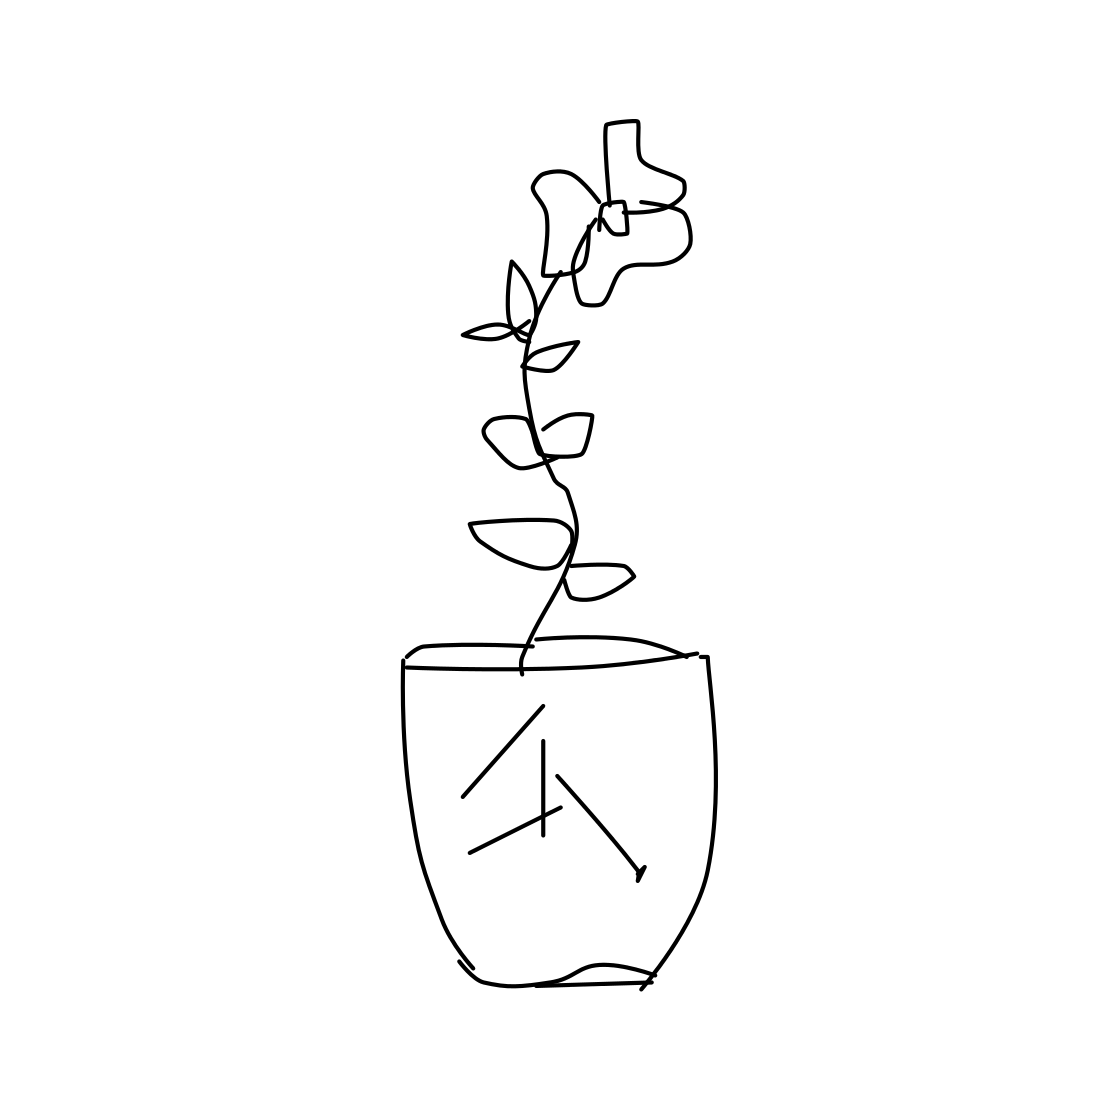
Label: potted plant